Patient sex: F
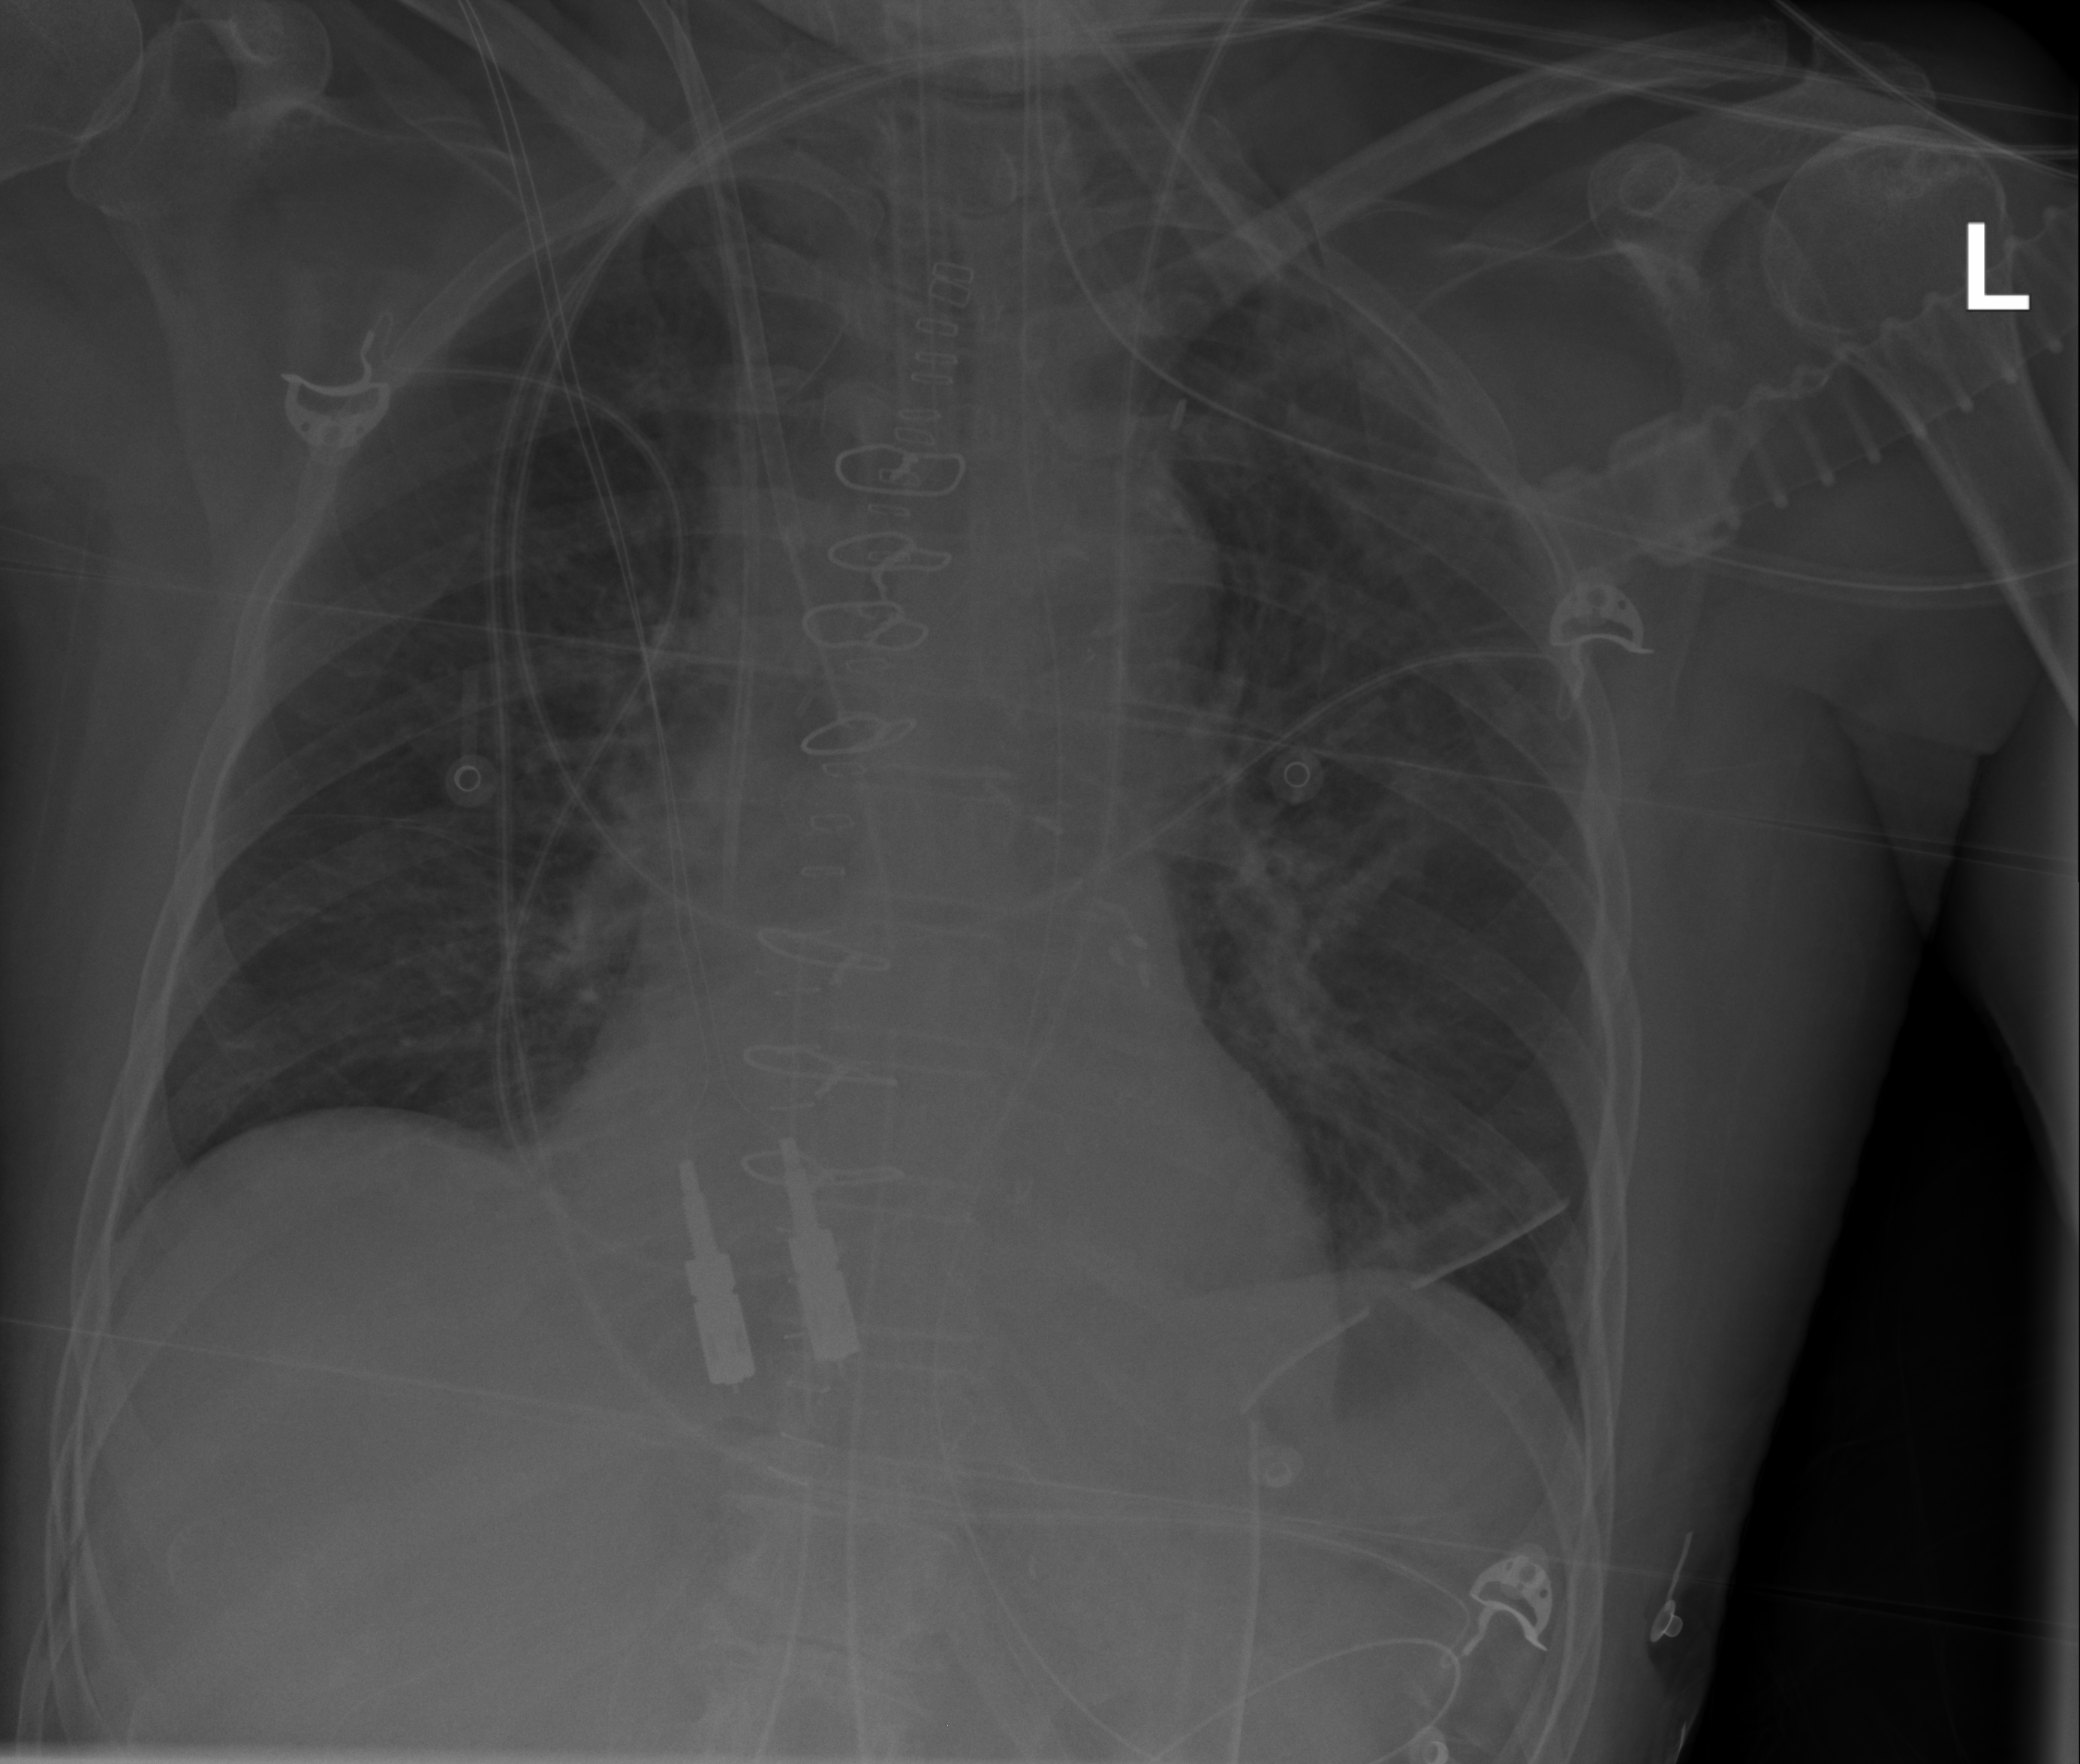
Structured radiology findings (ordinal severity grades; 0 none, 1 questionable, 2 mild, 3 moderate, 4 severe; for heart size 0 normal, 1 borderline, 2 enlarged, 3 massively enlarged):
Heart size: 0
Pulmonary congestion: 0
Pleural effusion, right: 0
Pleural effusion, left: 0
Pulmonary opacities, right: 0
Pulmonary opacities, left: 2
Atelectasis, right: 2
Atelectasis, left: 2